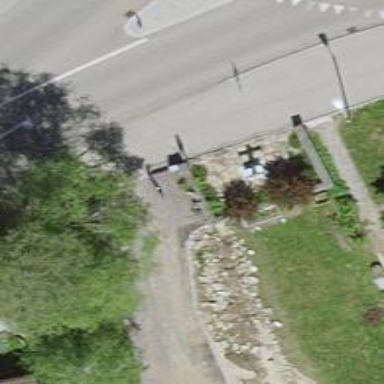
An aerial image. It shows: Historic wayside cross.